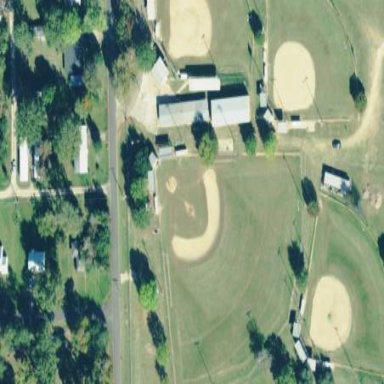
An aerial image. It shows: Baseball pitch for leisure land activities.